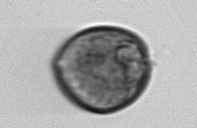
Label: Prorocentrum